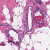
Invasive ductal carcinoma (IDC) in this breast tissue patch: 0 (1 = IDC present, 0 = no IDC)